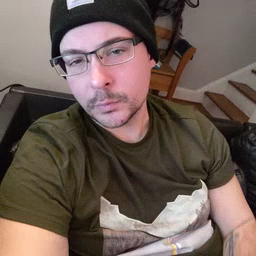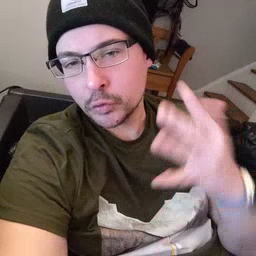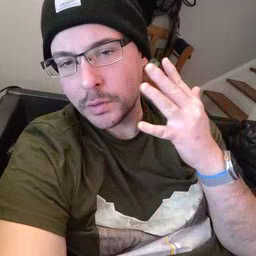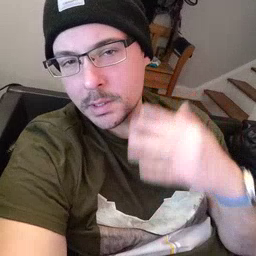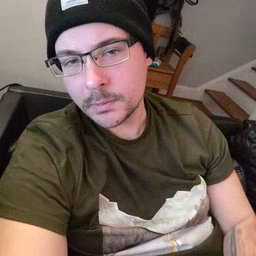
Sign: tree